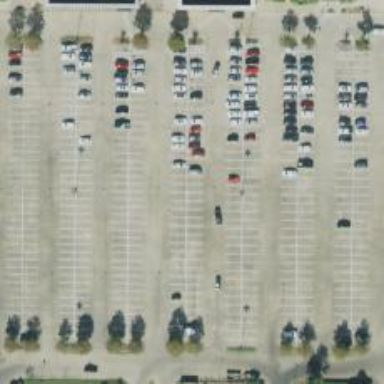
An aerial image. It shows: Parking space is available.